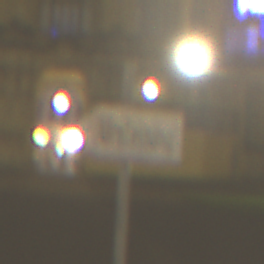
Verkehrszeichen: UmleitungswegweiserLinksweisend
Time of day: Night
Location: Outdoor (Urban)
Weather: Overcast
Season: NotSpecified
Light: Artificial